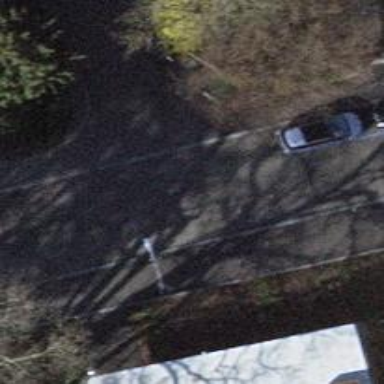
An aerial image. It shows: Unmarked crossing with traffic calming table.